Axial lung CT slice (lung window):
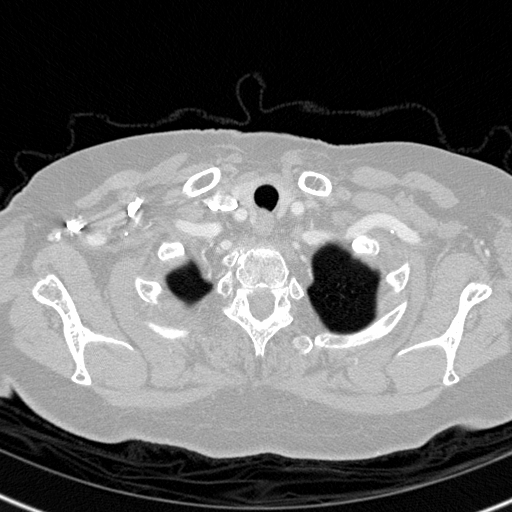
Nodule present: no